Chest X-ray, PA view. Patient: 17 years old, sex F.
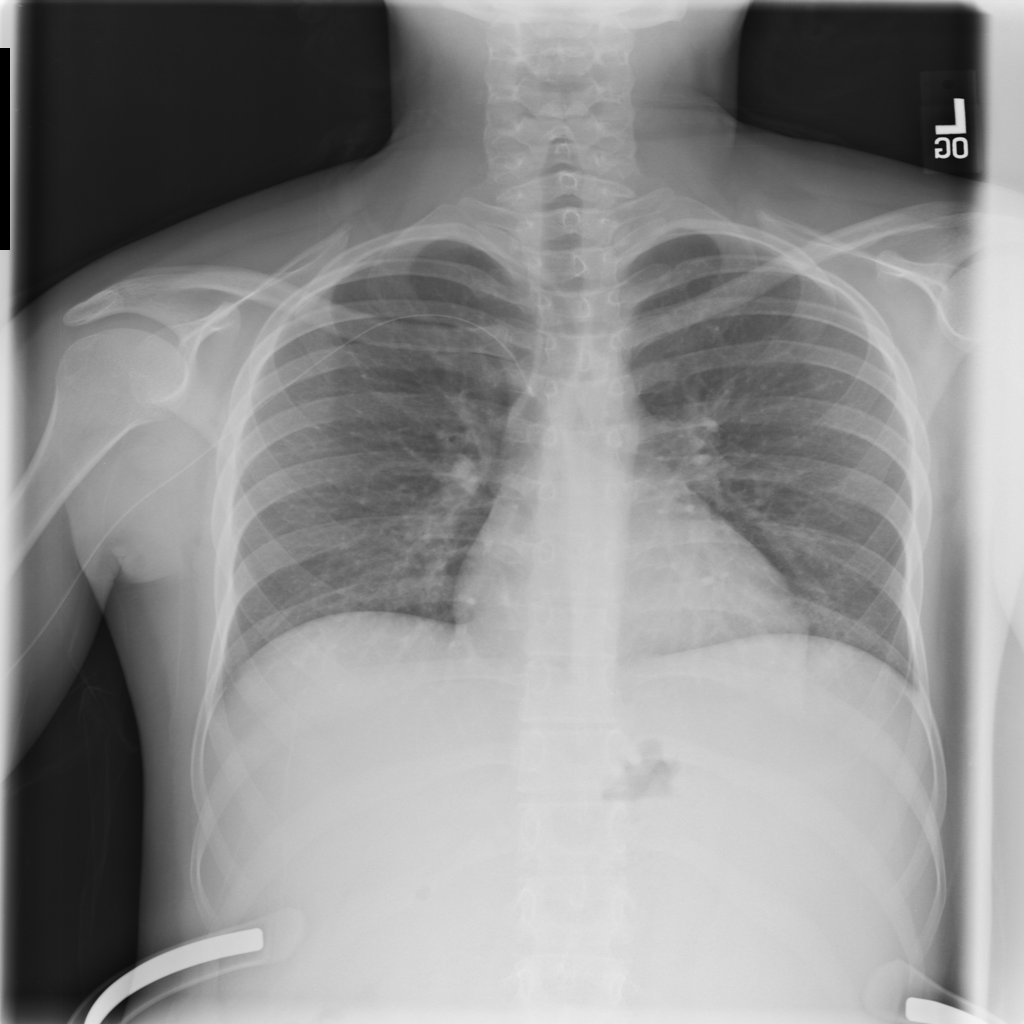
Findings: No Finding